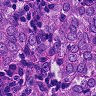
Metastatic tissue present: yes